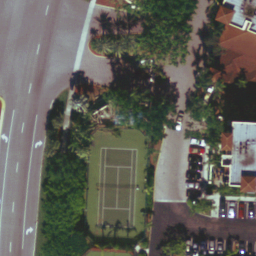
Label: tennis court